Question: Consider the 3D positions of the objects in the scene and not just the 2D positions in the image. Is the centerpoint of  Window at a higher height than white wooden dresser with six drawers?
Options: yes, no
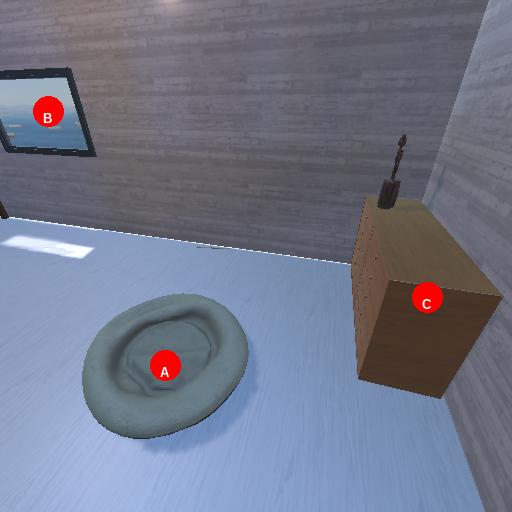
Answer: yes